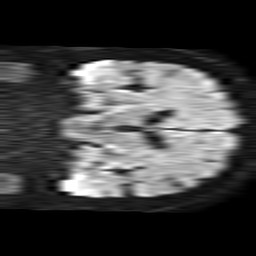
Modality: TRACE
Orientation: coronal
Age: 57
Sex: male
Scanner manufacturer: philips
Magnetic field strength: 1.5 T
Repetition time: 4.6 s
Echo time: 0.08517 s